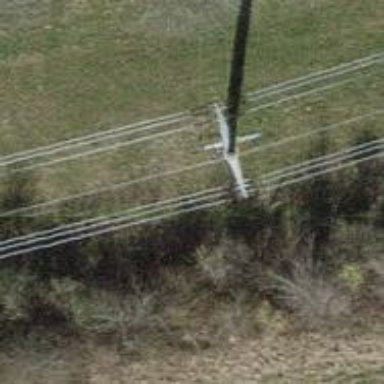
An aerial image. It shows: Power pole.